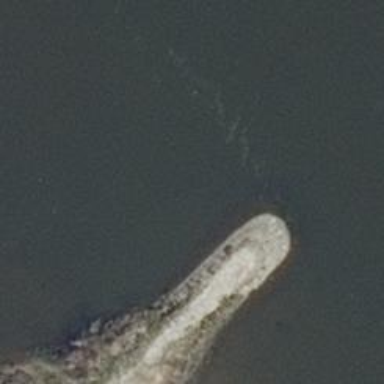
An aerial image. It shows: Breakwater structure.